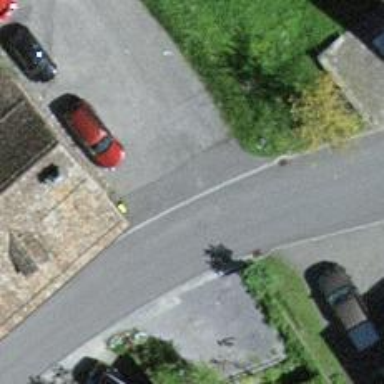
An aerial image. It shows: Post box.